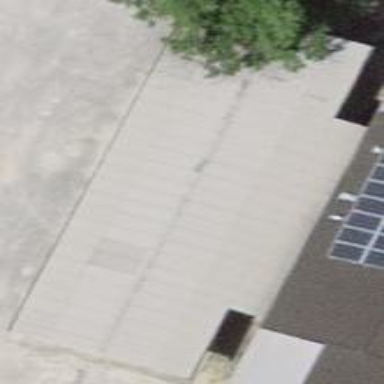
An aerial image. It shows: View of roof of building.